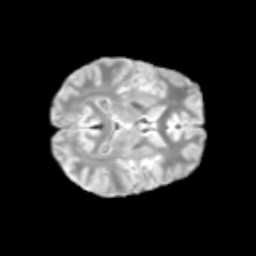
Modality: T2w
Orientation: axial
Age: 12
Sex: female
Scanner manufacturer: siemens
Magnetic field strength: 3 T
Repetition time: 3.8 s
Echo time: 0.07 s